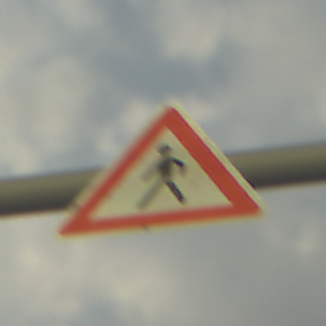
Verkehrszeichen: FussgaengerRechts
Umgebung: Outdoor, Suburban
Tageszeit: SunriseSunset
Wetter: PartlyCloudy
Licht: Natural
Jahreszeit: NotSpecified
Kontrast: MediumContrast